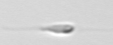
Label: flagellate_morphotype3